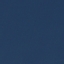
Label: SeaLake